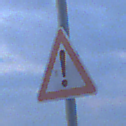
Verkehrszeichen: Gefahrenstelle
Umgebung: Outdoor, Urban
Tageszeit: Dawn
Wetter: PartlyCloudy
Licht: Natural
Jahreszeit: NotSpecified
Kontrast: LowContrast